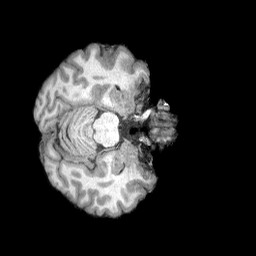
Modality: T1w
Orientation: axial
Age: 23
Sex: female